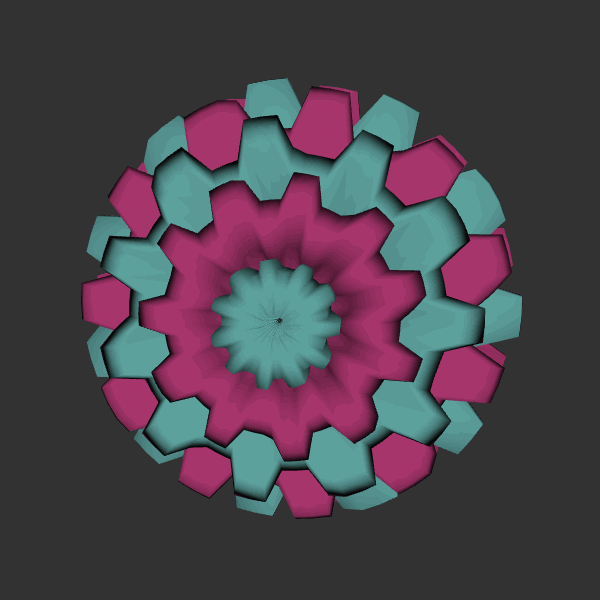
Background: dark